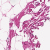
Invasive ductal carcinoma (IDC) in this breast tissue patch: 0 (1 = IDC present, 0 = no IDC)